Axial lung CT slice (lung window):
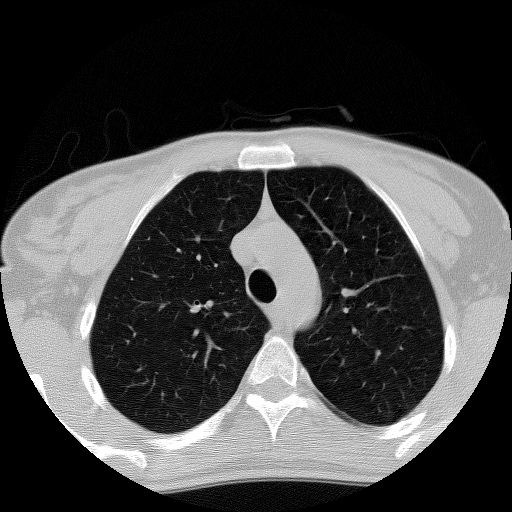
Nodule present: no